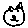
Label: cat